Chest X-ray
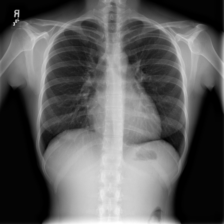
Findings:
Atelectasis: negative
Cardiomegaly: negative
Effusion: negative
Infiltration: negative
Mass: negative
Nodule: negative
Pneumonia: negative
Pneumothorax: negative
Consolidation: negative
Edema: negative
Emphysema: negative
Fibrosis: negative
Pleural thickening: negative
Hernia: negative